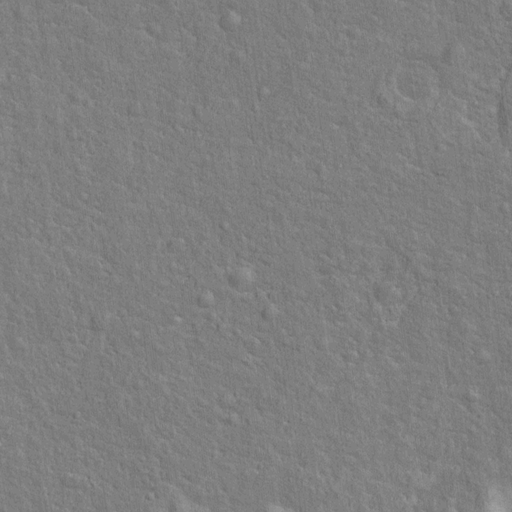
Objects detected: cone